Field crop: maize
Growth stage: 2
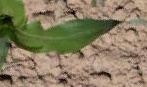
Species: maize